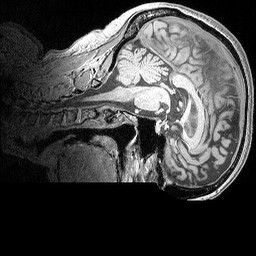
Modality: MP2RAGE
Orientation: sagittal
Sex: female
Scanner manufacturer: siemens
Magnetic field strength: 3 T
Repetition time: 5 s
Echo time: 0.00292 s